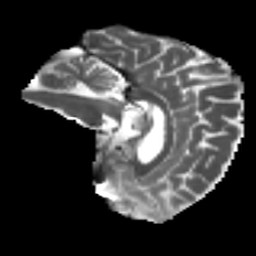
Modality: T2w
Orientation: sagittal
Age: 60
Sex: male
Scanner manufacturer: ge
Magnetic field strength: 3 T
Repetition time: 7.8 s
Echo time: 0.061 s